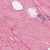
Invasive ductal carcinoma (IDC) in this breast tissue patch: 0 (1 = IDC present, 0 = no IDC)